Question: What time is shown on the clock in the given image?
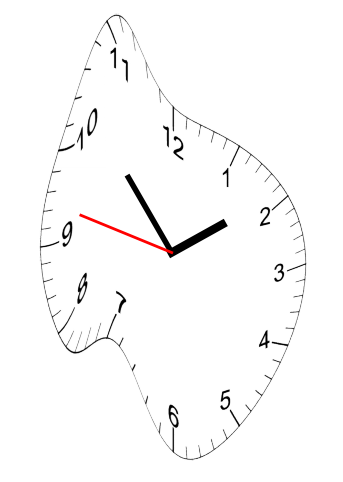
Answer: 01:52:47